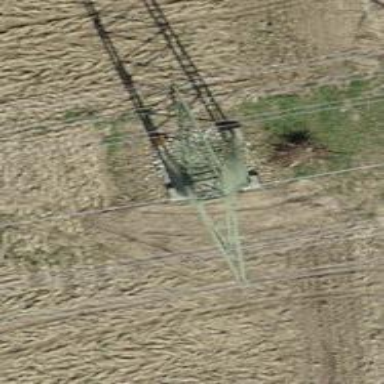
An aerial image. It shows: Aerial marker.